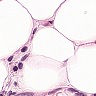
Metastatic tissue present: yes